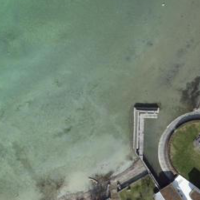
EUNIS habitat code: 14
Species observed at this site:
Mergus merganser